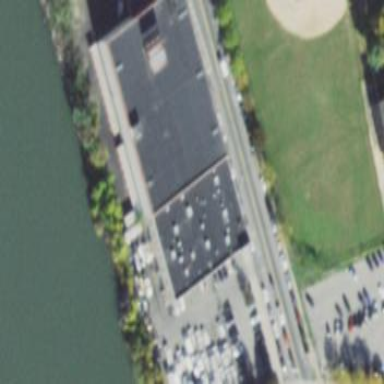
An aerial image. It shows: Building.